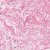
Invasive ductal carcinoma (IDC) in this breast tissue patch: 0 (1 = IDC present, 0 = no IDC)